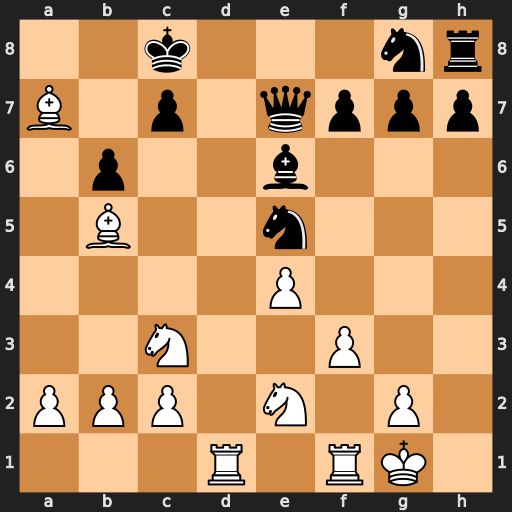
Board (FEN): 2k3nr/B1p1qppp/1p2b3/1B2n3/4P3/2N2P2/PPP1N1P1/3R1RK1
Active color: w
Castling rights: -
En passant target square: -
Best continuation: Ba6#